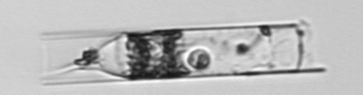
Label: Eutintinnus